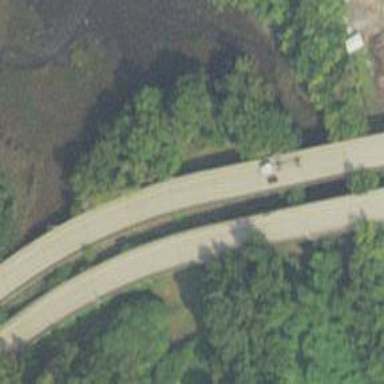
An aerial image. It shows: Primary highway on viaduct.